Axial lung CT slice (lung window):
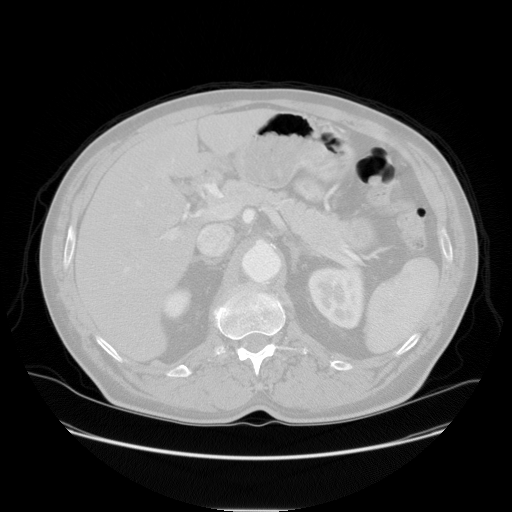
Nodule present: no